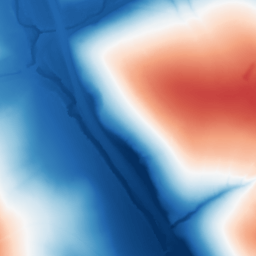
Category: trend_removal
Decomposition family: polynomial
Decomposition parameters: degree: 1
Upsampling method: bspline
Upsampling parameters: scale: 4
Upsampling scale: 4